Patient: sex F, age 67
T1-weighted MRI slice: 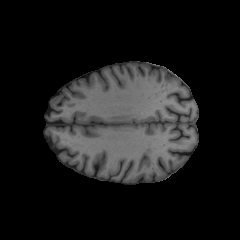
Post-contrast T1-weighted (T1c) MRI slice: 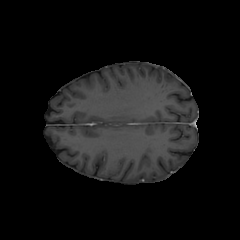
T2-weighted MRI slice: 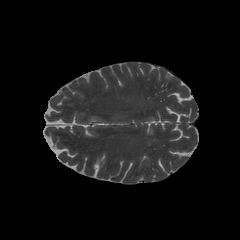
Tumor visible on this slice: no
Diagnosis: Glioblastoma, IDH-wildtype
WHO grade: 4